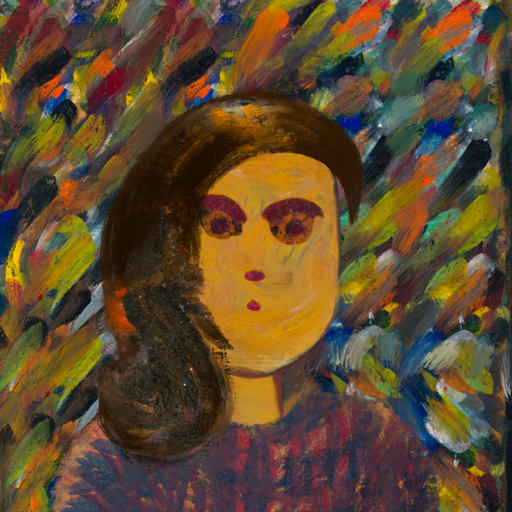
Background: An_Impression, Head And Neck Front: After_Raid, Face Front: Doll, Bust: In_The_Sun, Hair Front: Gypsy_Queen, Head Accessory: Blank, Second Necklace: Blank, Necklace: Blank, Baby: Blank